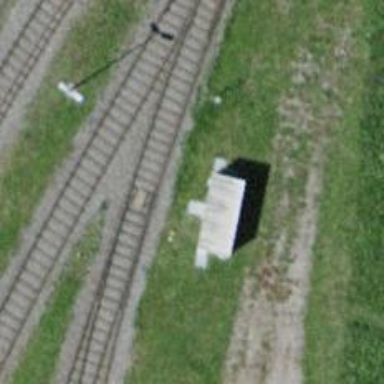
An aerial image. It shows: Railway switch.